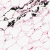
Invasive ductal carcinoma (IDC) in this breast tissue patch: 0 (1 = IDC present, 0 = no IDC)